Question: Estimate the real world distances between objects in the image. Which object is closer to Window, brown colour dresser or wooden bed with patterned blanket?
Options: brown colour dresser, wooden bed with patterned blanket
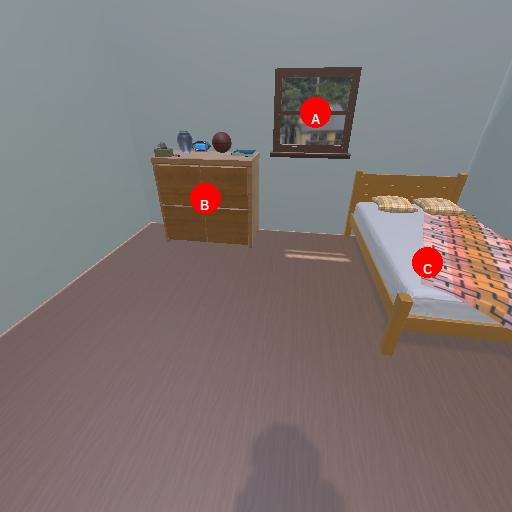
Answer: brown colour dresser